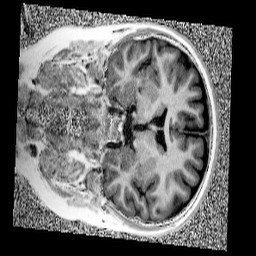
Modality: UNIT1
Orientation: coronal
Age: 11
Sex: male
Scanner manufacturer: siemens
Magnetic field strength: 3 T
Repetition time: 4 s
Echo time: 0.00299 s